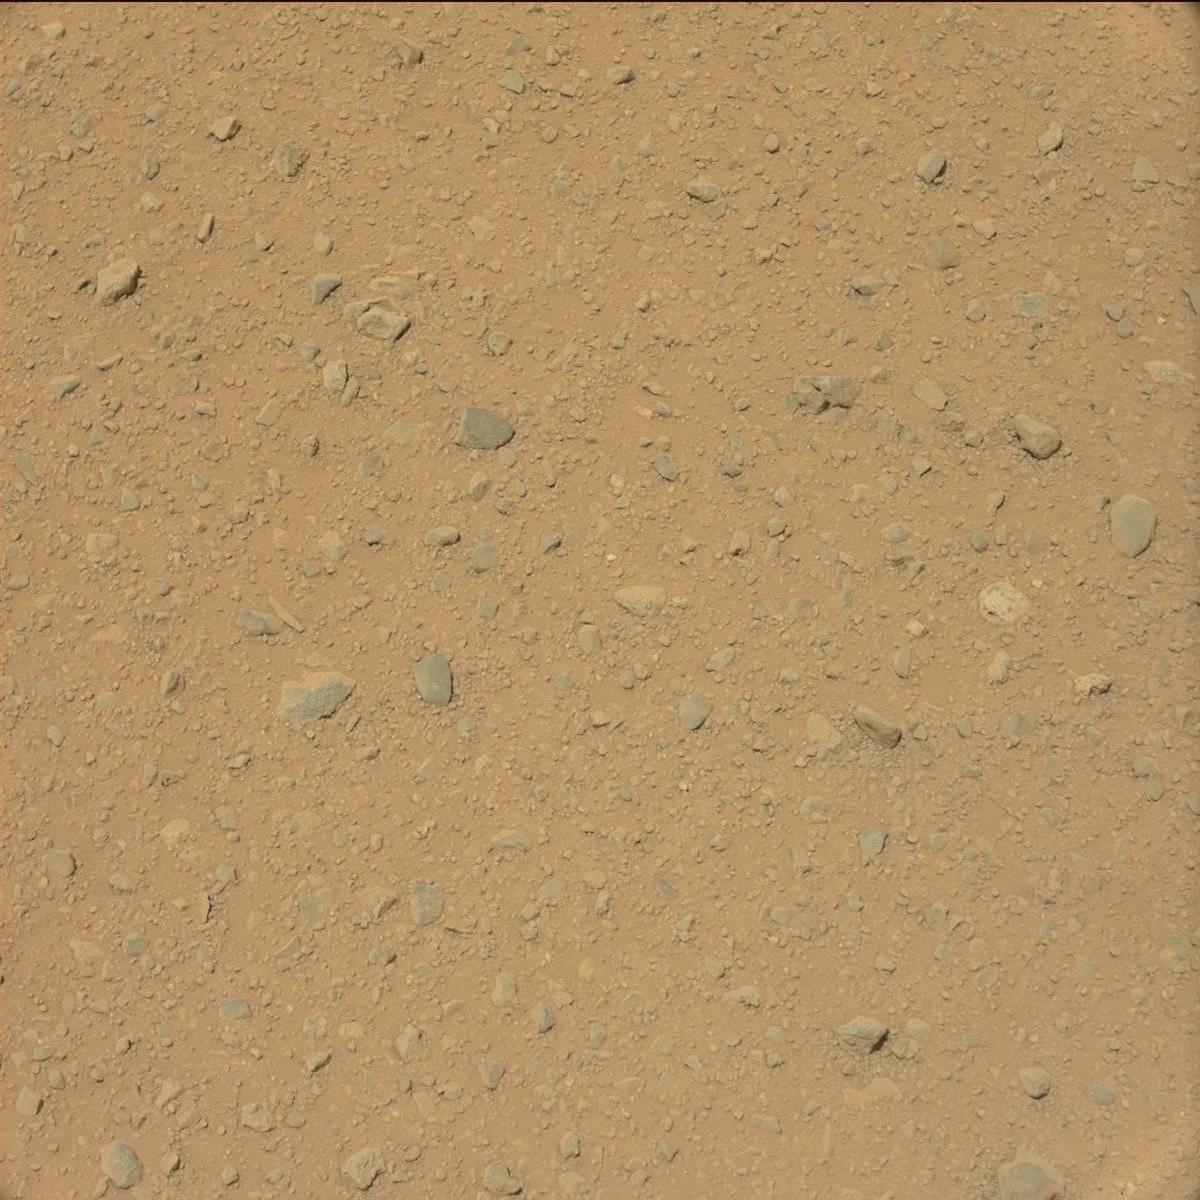
Terrain classes present: Bedrock, Sand / Soil